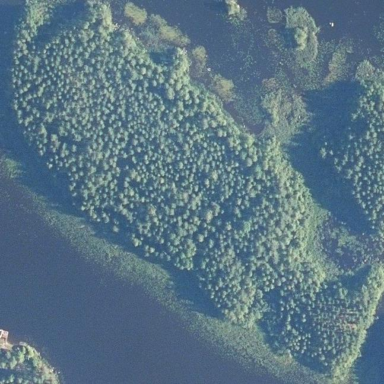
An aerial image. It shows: Islet.